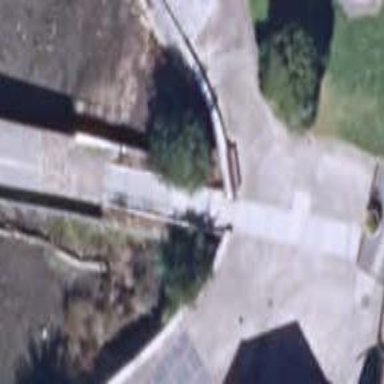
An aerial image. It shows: Footway bridge with sett surface.